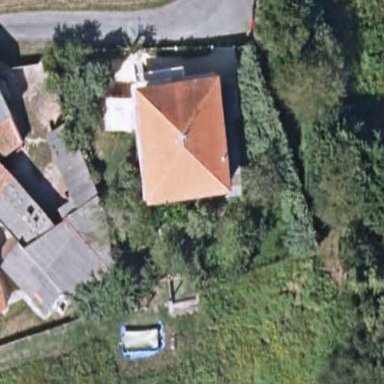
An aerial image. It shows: Simple house.